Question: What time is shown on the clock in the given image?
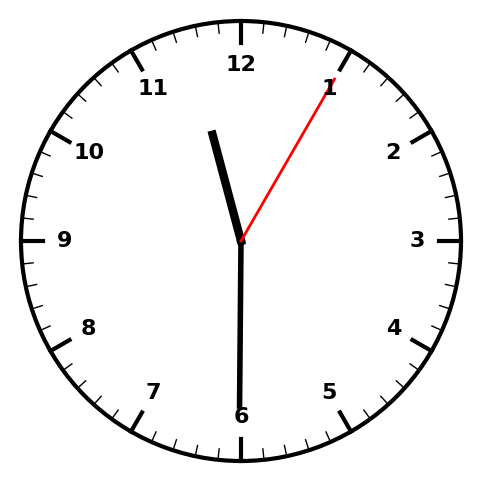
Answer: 11:30:05